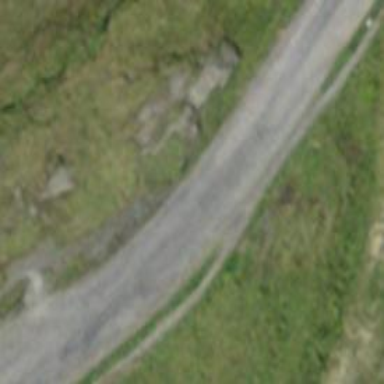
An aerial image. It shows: Tertiary road with asphalt surface. The road has track type of grade1 and is suitable for classic skiing. It is classified as hiking trail.